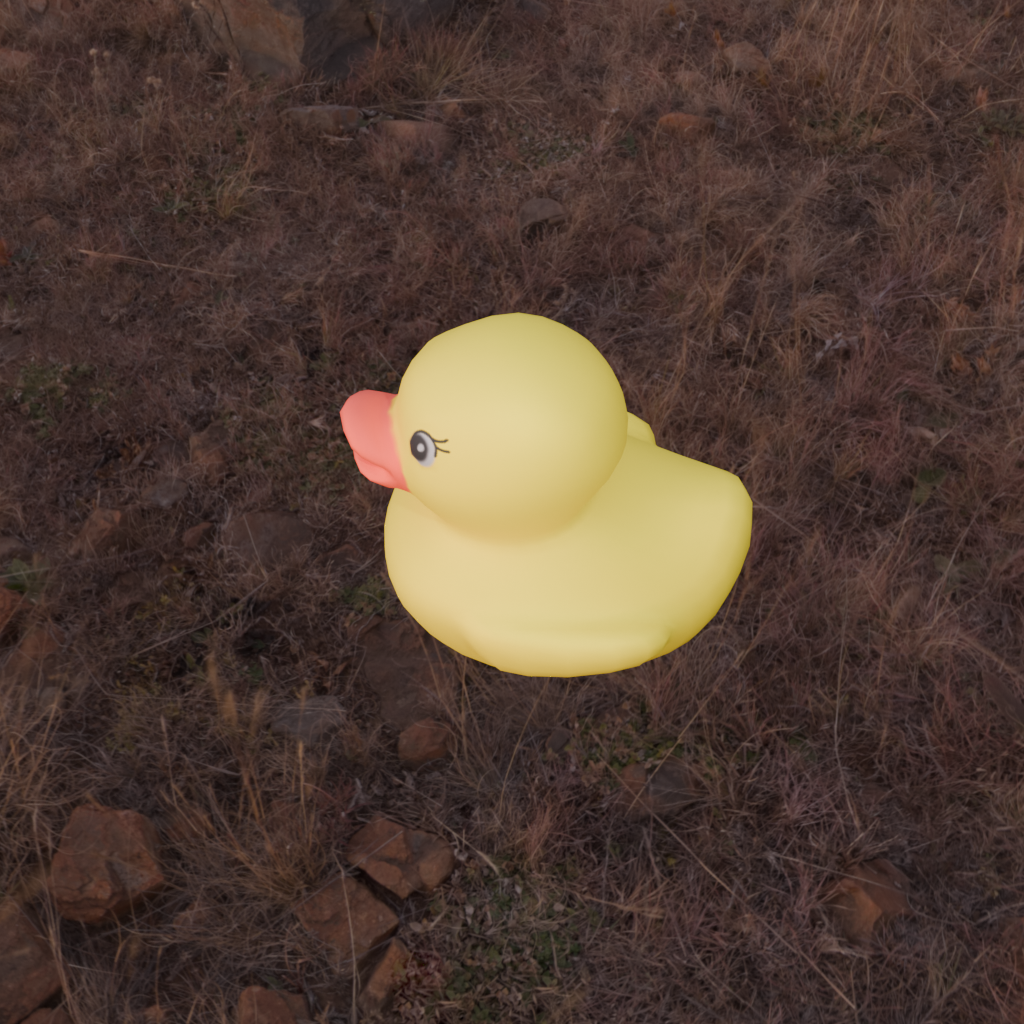
an image of a yellow rubber duck seen from <left_top> in a rural landscape at sunset with a colorful sky.